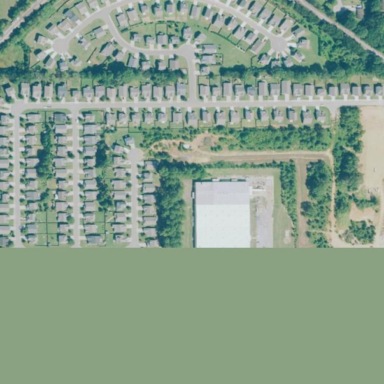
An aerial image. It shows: Single-family residential area.